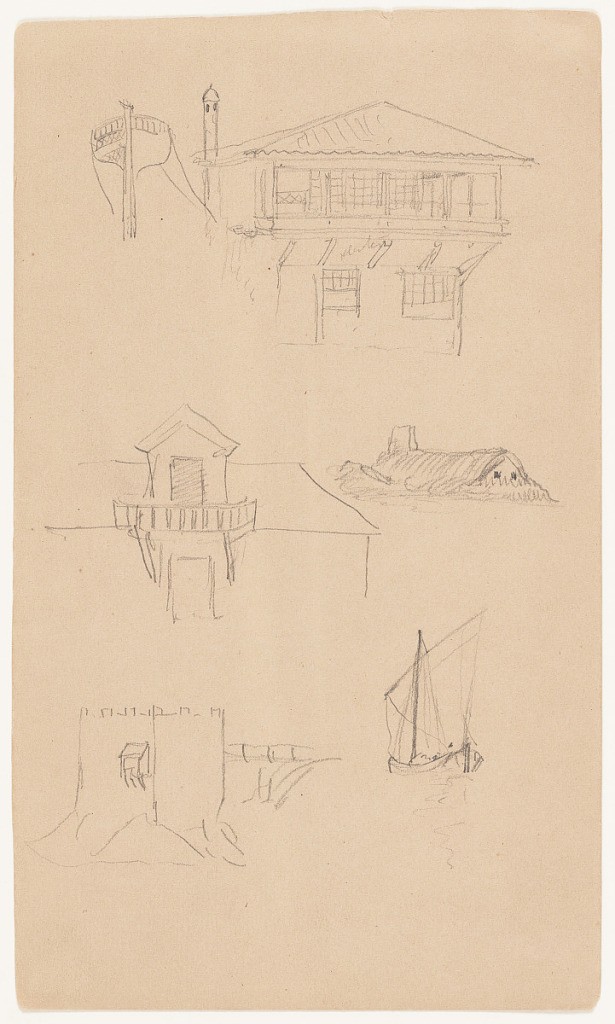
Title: Buildings and Boats along the Danube
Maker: Frederic Edwin Church, American, 1826–1900
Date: June 9-17, 1868
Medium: Graphite on tan wove paper
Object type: Drawing
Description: Mixed sketches showing buildings and boats along the Danube River. At upper center, a house with an overhanging second story is shown, with two views below of a home, at left, and a houseboat, at right. In bottom portion, a fortified tower is visible at left with a sailboat at right.

Verso: Landscape sketch showing a view of steep, rocky cliffs along the Danube River. Vegetation is loosely rendered at the base of the cliffs, which are made up of visible rock strata. A detail of this strata is shown at upper left.